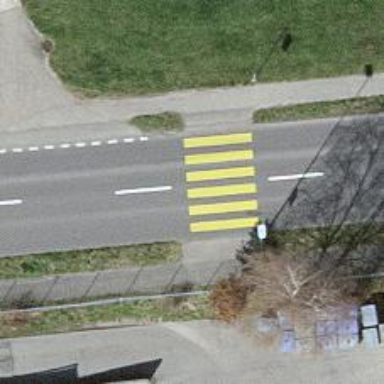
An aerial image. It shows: Zebra crossing on the road.